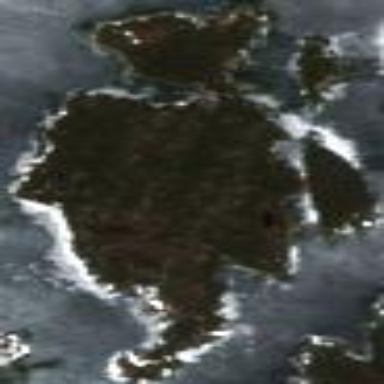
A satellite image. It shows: Islet.